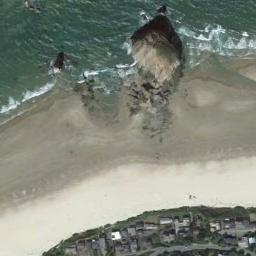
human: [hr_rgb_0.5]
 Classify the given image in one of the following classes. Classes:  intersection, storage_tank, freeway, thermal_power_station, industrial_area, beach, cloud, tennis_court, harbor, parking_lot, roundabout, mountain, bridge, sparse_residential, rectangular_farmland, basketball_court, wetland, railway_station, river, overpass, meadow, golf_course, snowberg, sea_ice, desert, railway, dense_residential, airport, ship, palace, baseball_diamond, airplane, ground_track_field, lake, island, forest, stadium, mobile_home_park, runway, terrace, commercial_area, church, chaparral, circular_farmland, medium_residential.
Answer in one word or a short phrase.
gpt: beach